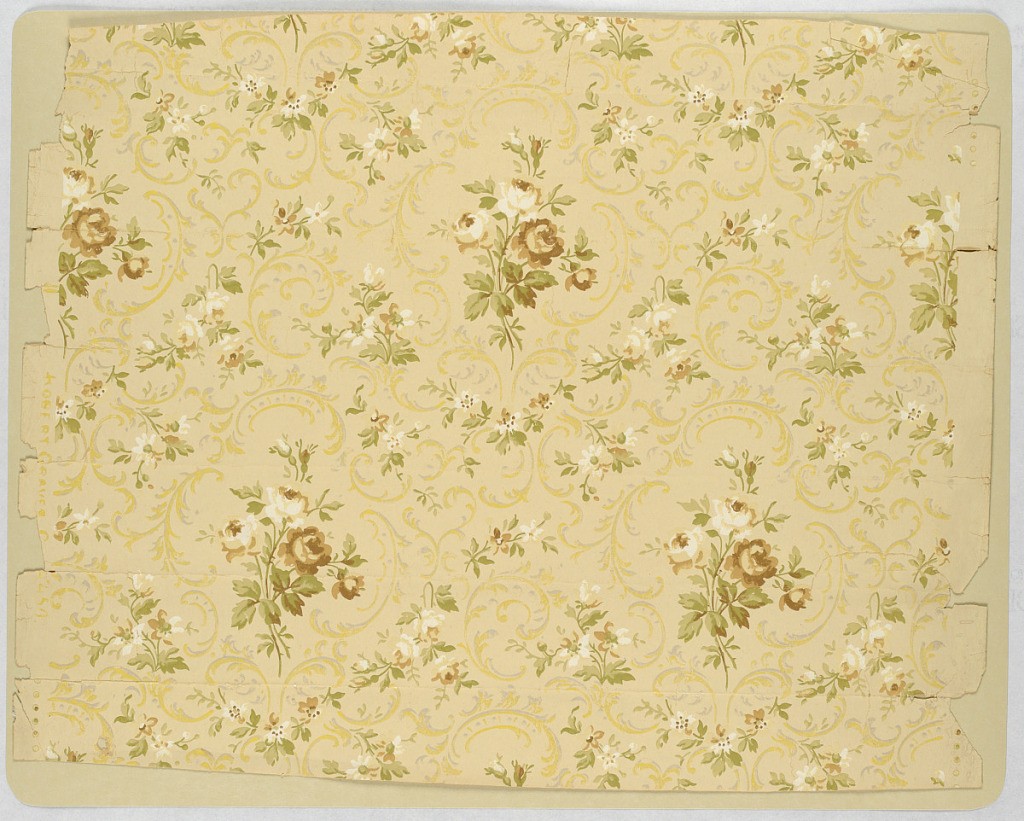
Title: Sidewall
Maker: Robert Graves Co., New York, New York
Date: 1890–1910
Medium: Machine-printed
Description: On tan ground, alternating brown and off-white rose bouquet within "c"-scroll medallions of white and yellow mica.